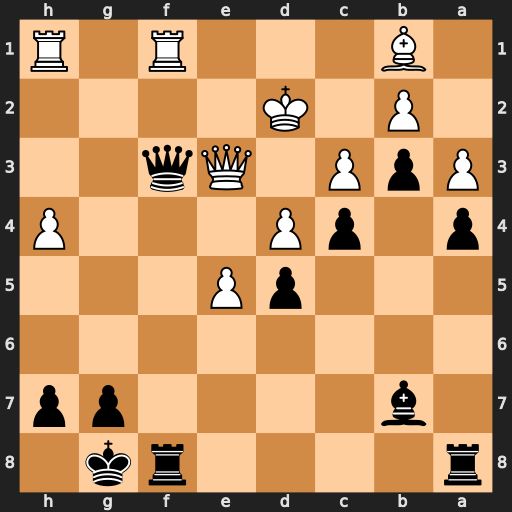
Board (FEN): r4rk1/1b4pp/8/3pP3/p1pP3P/PpP1Qq2/1P1K4/1B3R1R
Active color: b
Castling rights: -
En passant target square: -
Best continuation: Qxf1 Rxf1 Rxf1 Bxh7+ Kxh7